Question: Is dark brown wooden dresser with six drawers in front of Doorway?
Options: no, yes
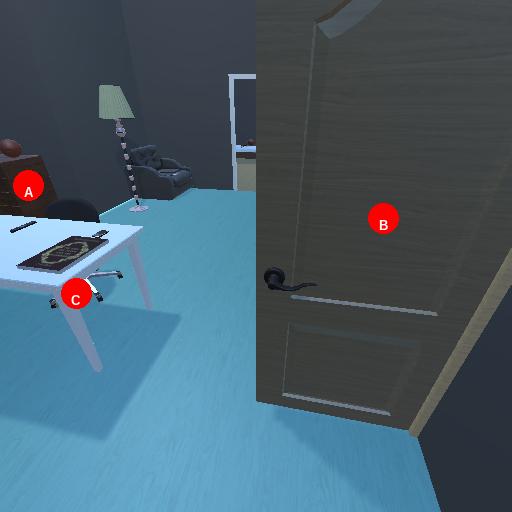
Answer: no